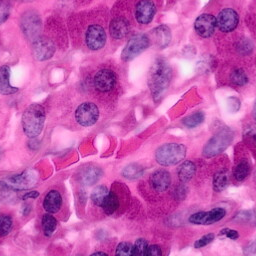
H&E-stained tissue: Pancreatic